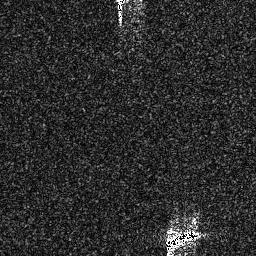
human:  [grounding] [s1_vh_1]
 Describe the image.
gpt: In the satellite image, there is  <ref>1 medium ship </ref> <box>[[63, 87, 78, 98, 0]]</box> located at bottom right.